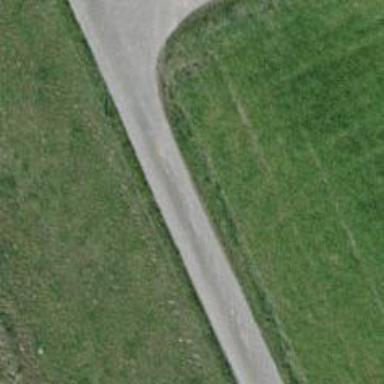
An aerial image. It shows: Residential road.